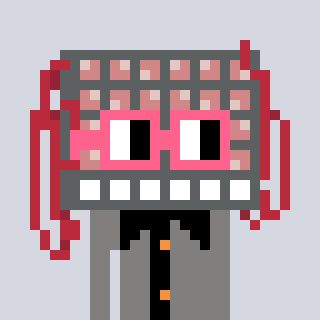
a pixel art character with square pink glasses, a turing-shaped head and a bluegrey-colored body on a cool background